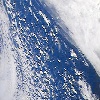
Label: cloud